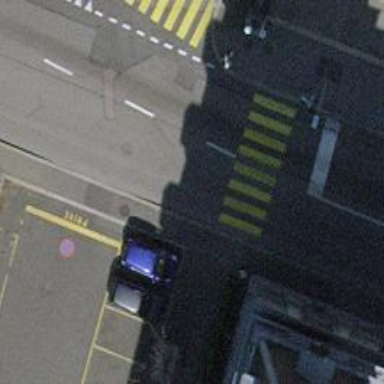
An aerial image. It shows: Crossing with traffic signals and zebra marking on the road. There is island at the crossing.